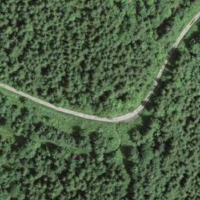
EUNIS habitat code: 45
Species observed at this site:
Prunella vulgaris